Aerial crown-view tile of a tropical tree (Barro Colorado Island, Panama), acquired 20241112:
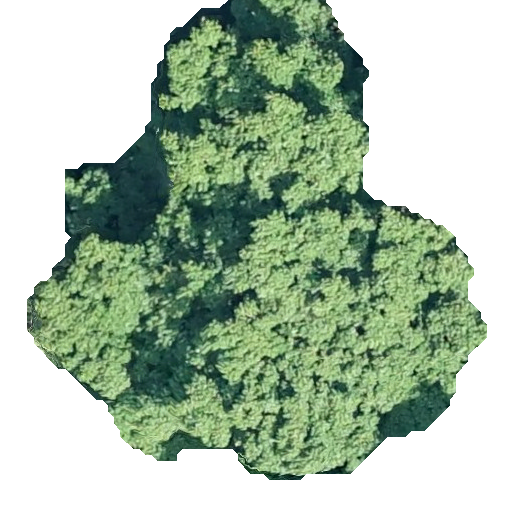
Species: Tachigali panamensis
GBIF accepted scientific name: Tachigali panamensis
Crown area: 223.525 m²